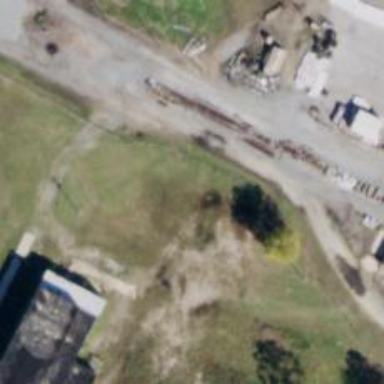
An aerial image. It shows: Yard meant for services.